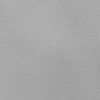
Atmospheric dust classification: dusty